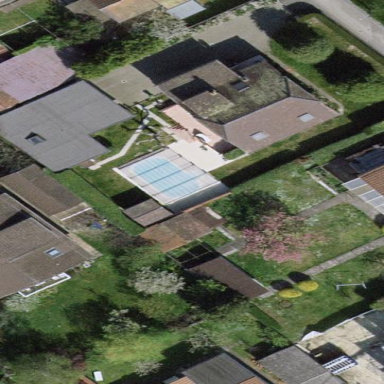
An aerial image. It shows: Garden enclosed by fence.